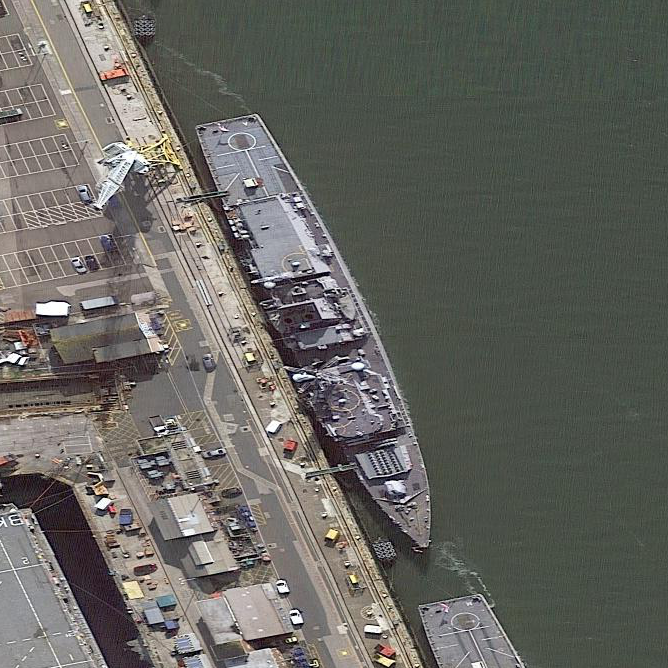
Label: destroyer